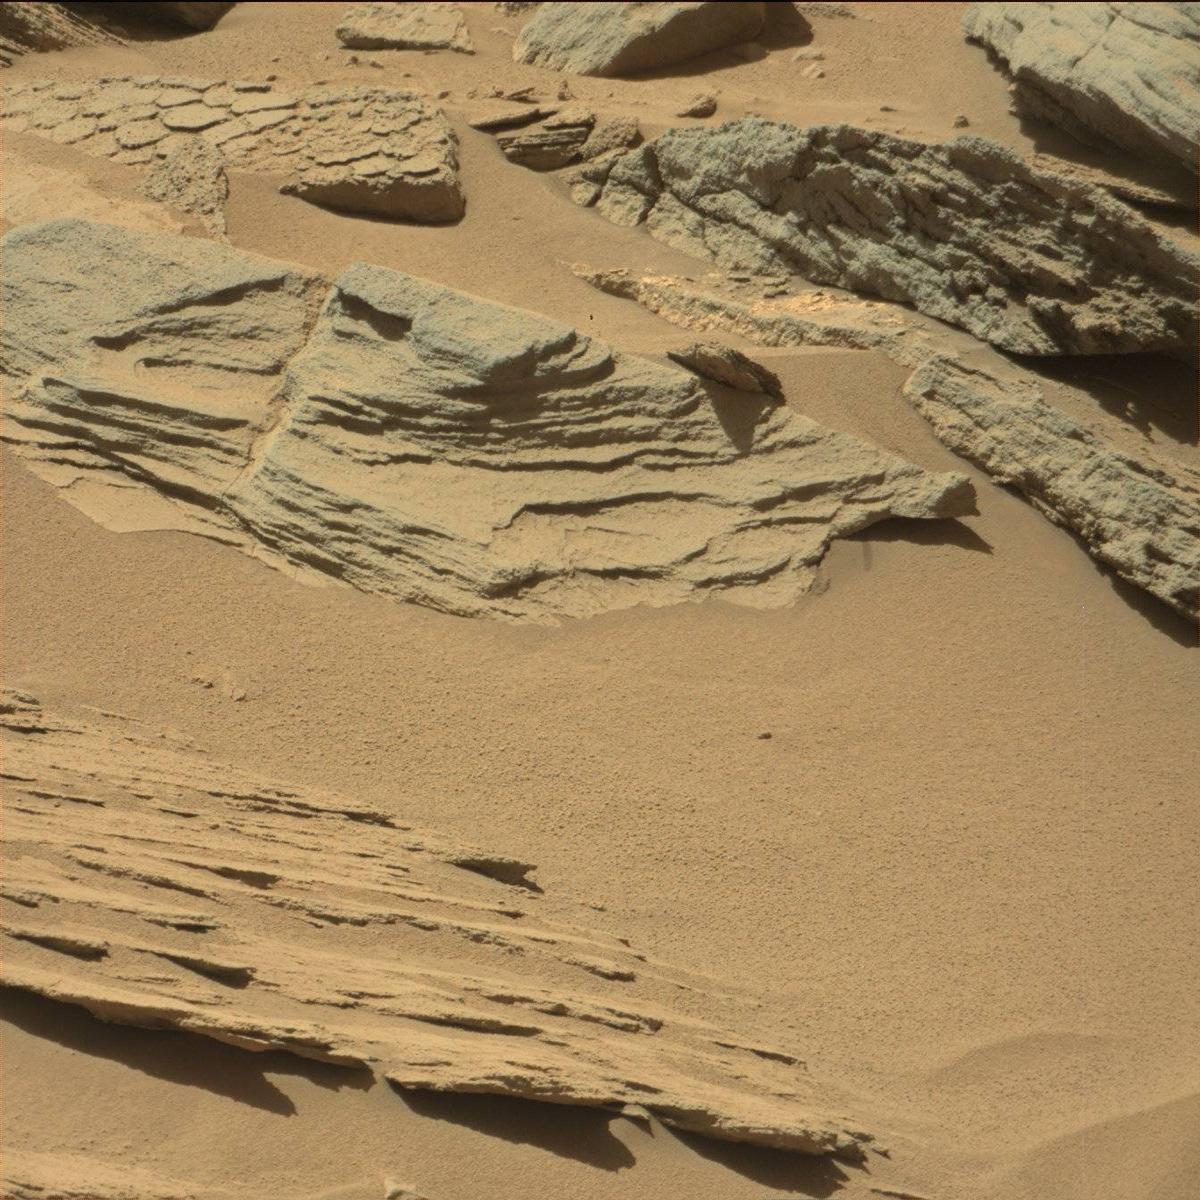
Terrain classes present: Bedrock, Sand / Soil